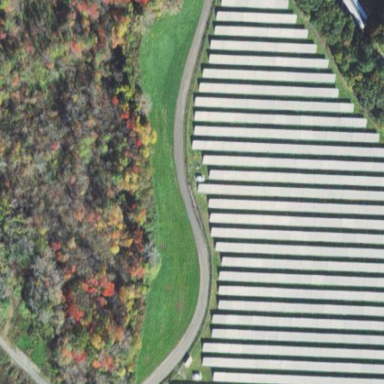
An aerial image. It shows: Solar photovoltaic power plant surrounded by fence.